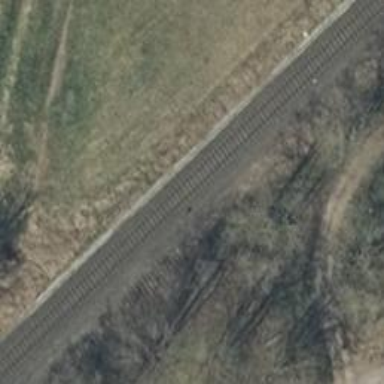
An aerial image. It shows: Railway signal.